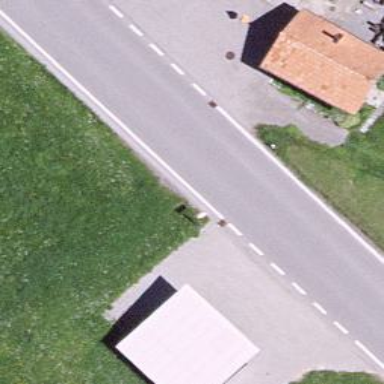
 serving as platform for public transportation."